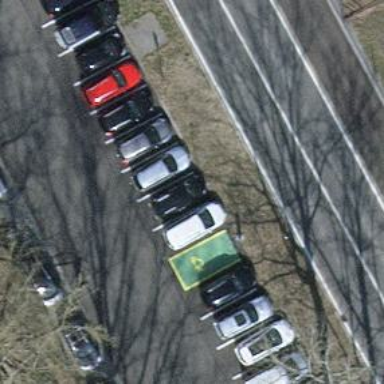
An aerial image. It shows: Charging station.